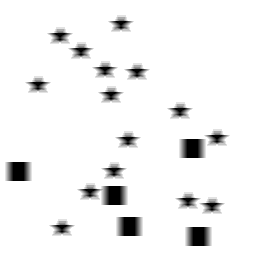
Squares: 5
Triangles: 0
Stars: 15
Total shapes: 20